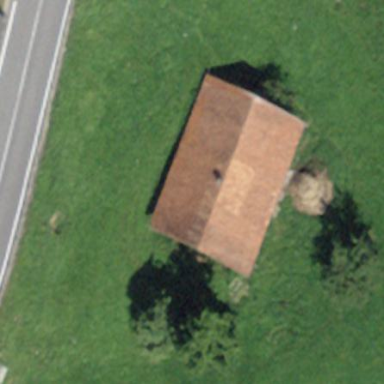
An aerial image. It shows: Farm building.